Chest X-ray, AP view. Patient: 50 years old, sex M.
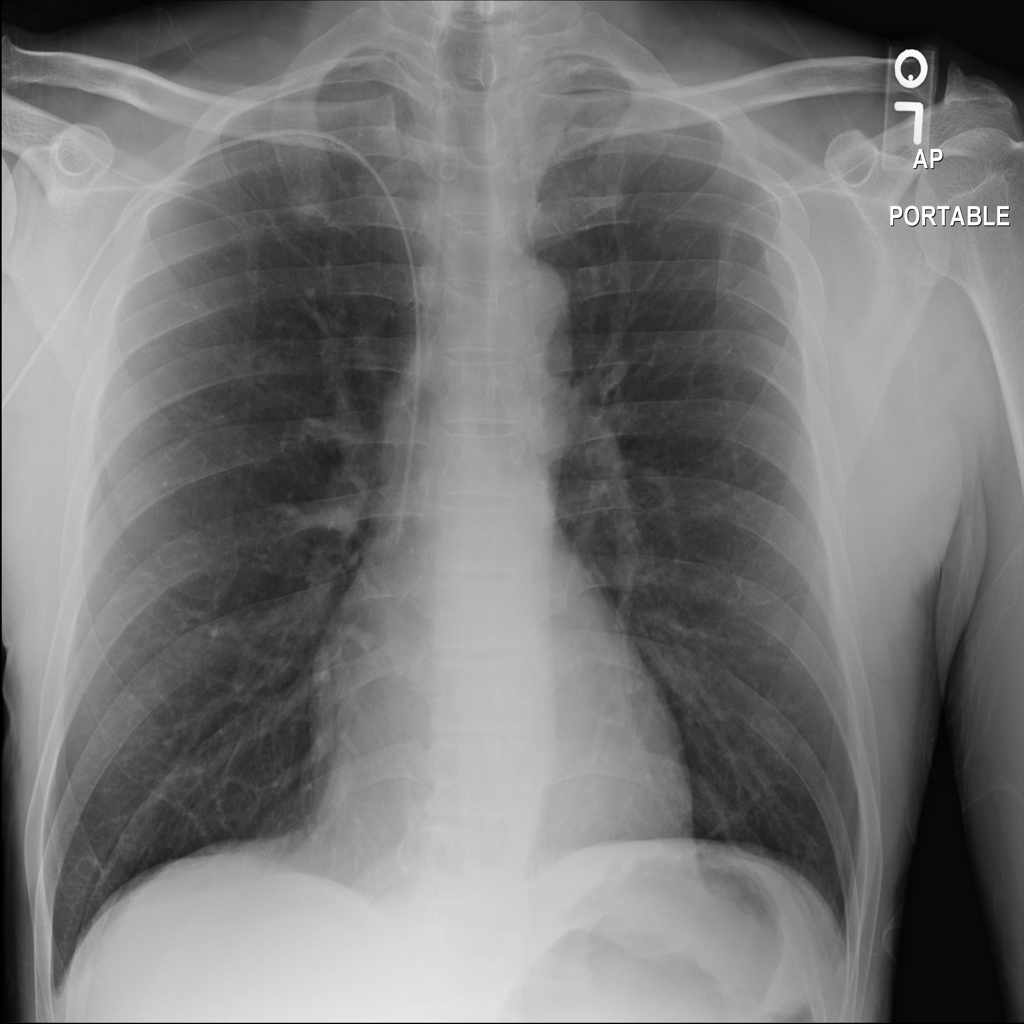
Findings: Pleural_Thickening